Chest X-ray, PA view. Patient: 32 years old, sex M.
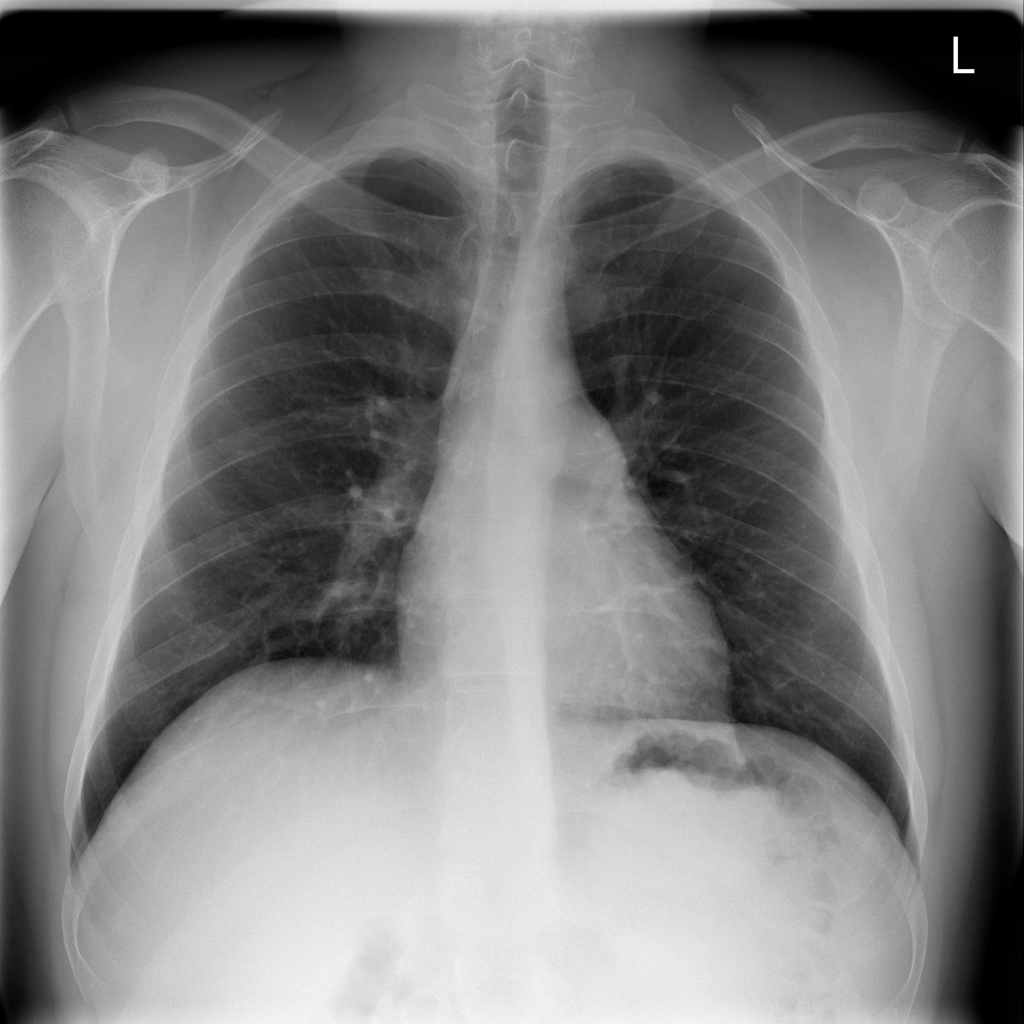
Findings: No Finding